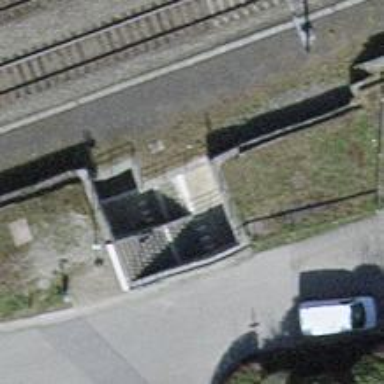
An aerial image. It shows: Road with steps.